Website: apple
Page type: payment
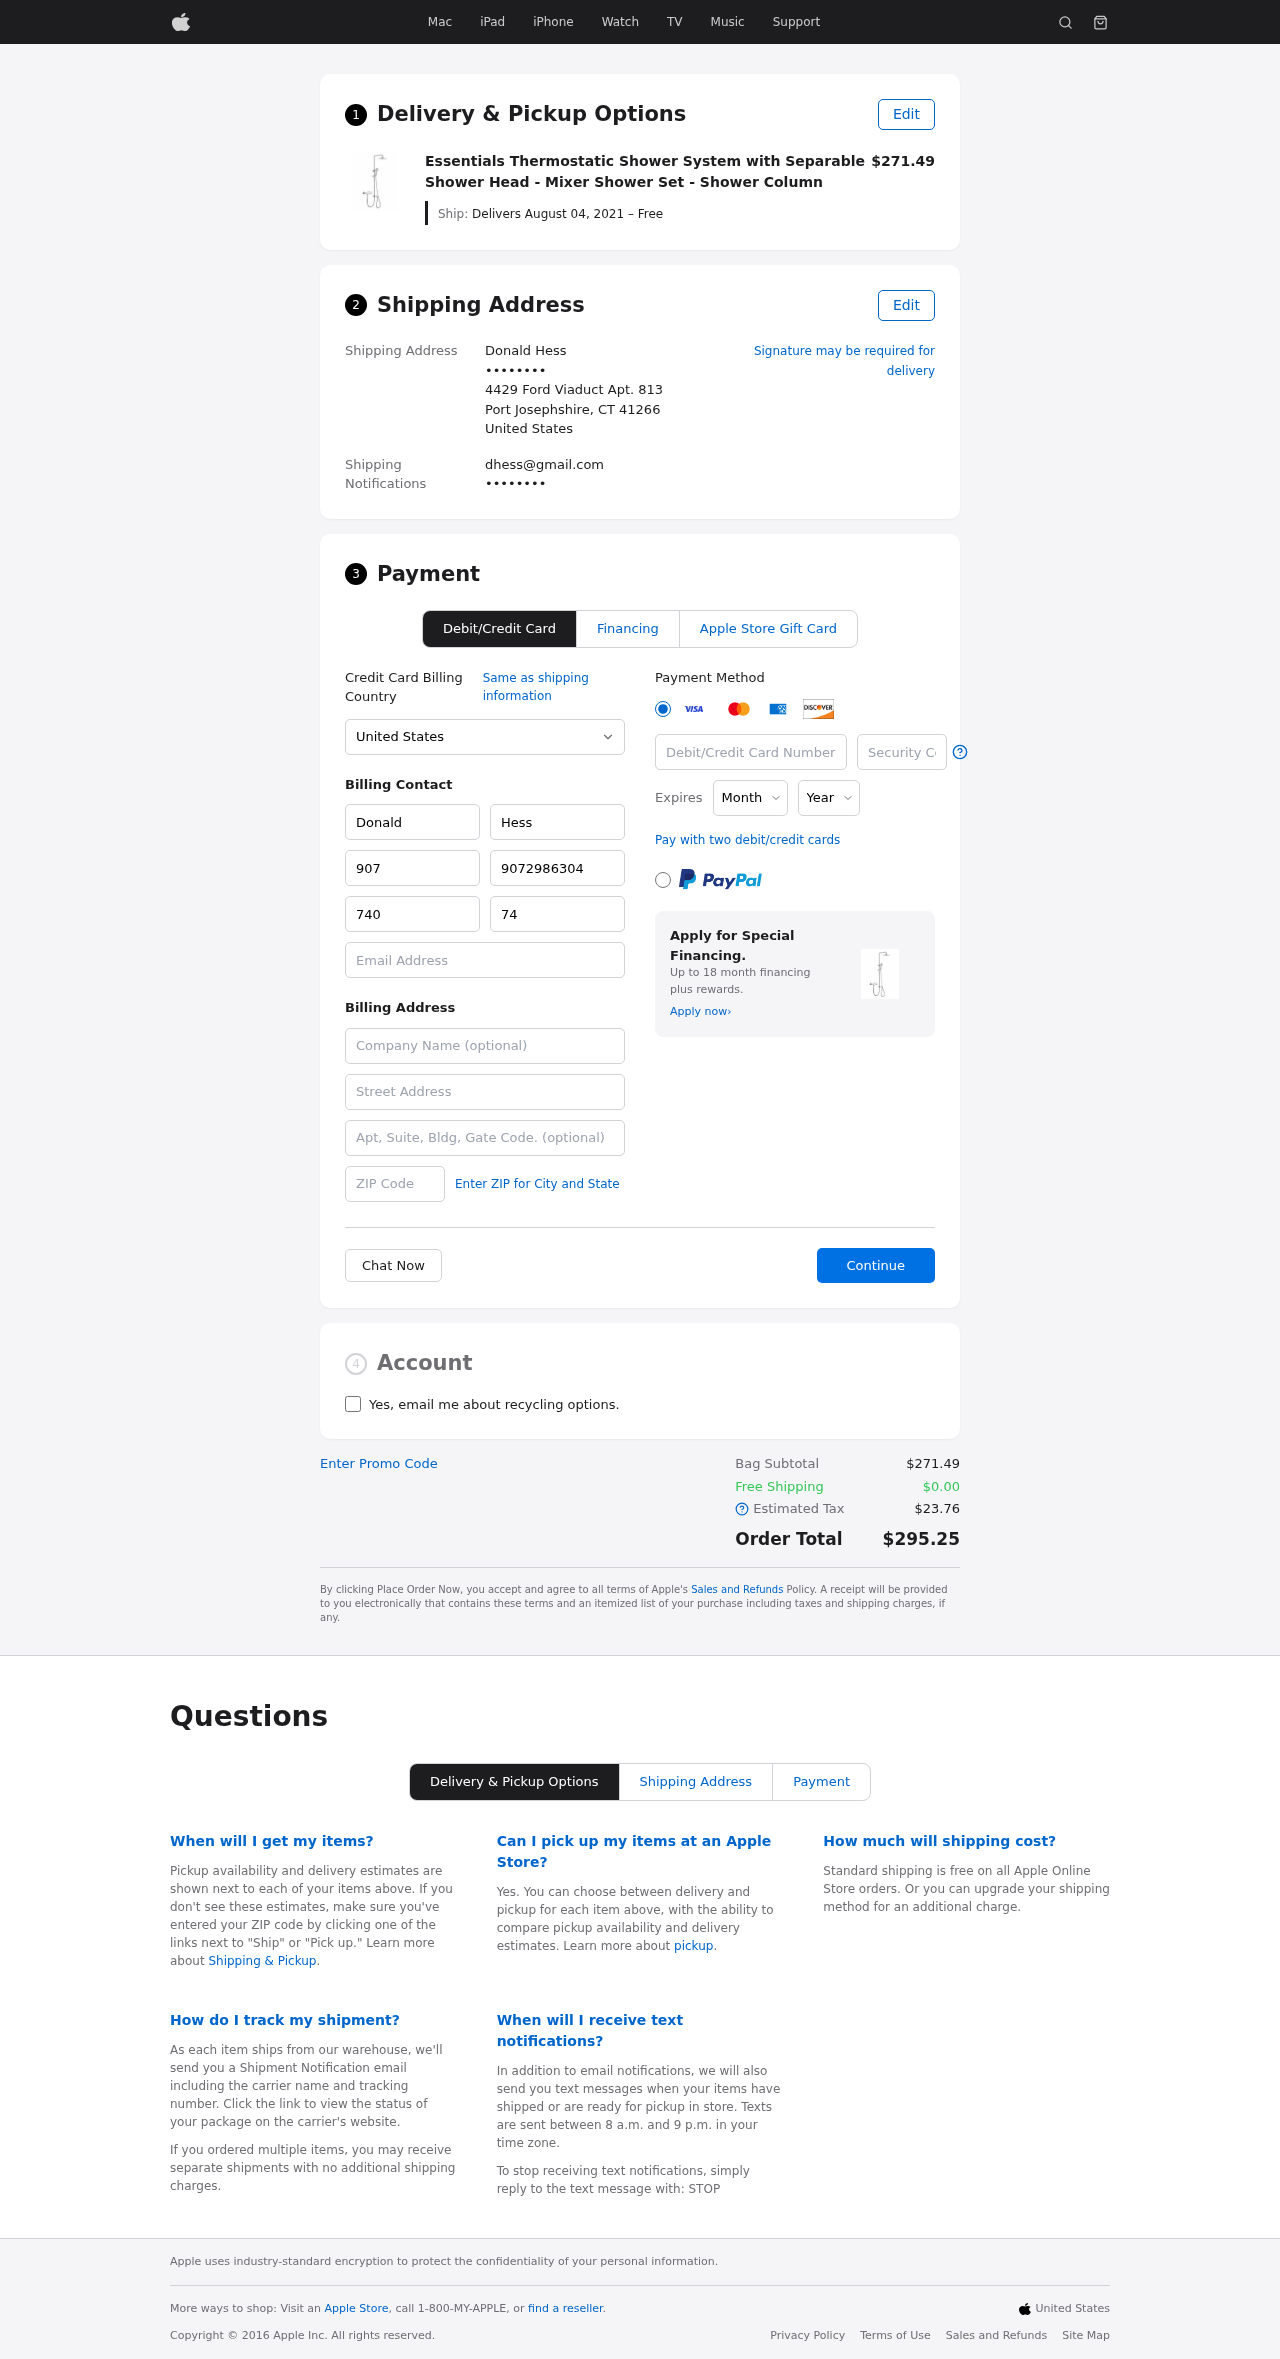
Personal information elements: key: PII_CARD_CVV
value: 230
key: PII_CARD_EXPIRY_MONTH
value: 04
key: PII_CARD_EXPIRY_YEAR
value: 28
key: PII_CARD_NUMBER
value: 6011 5231 8851 1880
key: PII_CITY_STATE_ZIP
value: Port Josephshire, CT 41266
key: PII_COMPANY
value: Ford, Strickland and Smith
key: PII_COUNTRY
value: United States
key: PII_EMAIL
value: dhess@gmail.com
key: PII_EMAIL2
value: dhess@gmail.com
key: PII_FIRSTNAME
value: Donald
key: PII_FULLNAME
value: Donald Hess
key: PII_LASTNAME
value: Hess
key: PII_PHONE3
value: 9072986304
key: PII_PHONE_ALT
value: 7407049110
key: PII_PHONE_ALT_AREA
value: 740
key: PII_PHONE_AREA
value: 907
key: PII_POSTCODE2
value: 27613
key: PII_SECURITY_CODE
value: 9290
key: PII_STREET
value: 4429 Ford Viaduct Apt. 813
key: PII_STREET2
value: Apt. 379
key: PII_PHONE
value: ••••••••
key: PII_PHONE2
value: ••••••••
Product elements: key: PRODUCT1_NAME
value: Essentials Thermostatic Shower System with Separable Shower Head - Mixer Shower Set - Shower Column
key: PRODUCT1_PRICE
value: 271.49
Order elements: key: ORDER_DELIVERY_DATE
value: Delivers August 04, 2021 – Free
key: ORDER_SUBTOTAL
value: $271.49
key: ORDER_SHIPPING_COST
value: $0.00
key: ORDER_TAX
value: $23.76
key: ORDER_TOTAL
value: $295.25